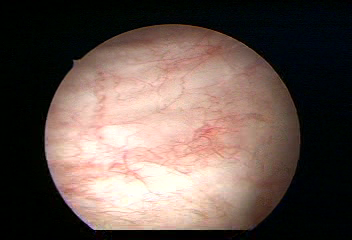
Modality: WLC
Class: Normal mucosa
Bladder cancer association: No